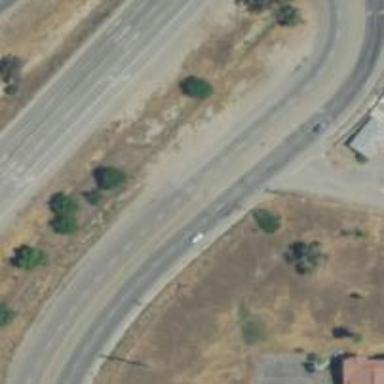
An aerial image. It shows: Secondary road.